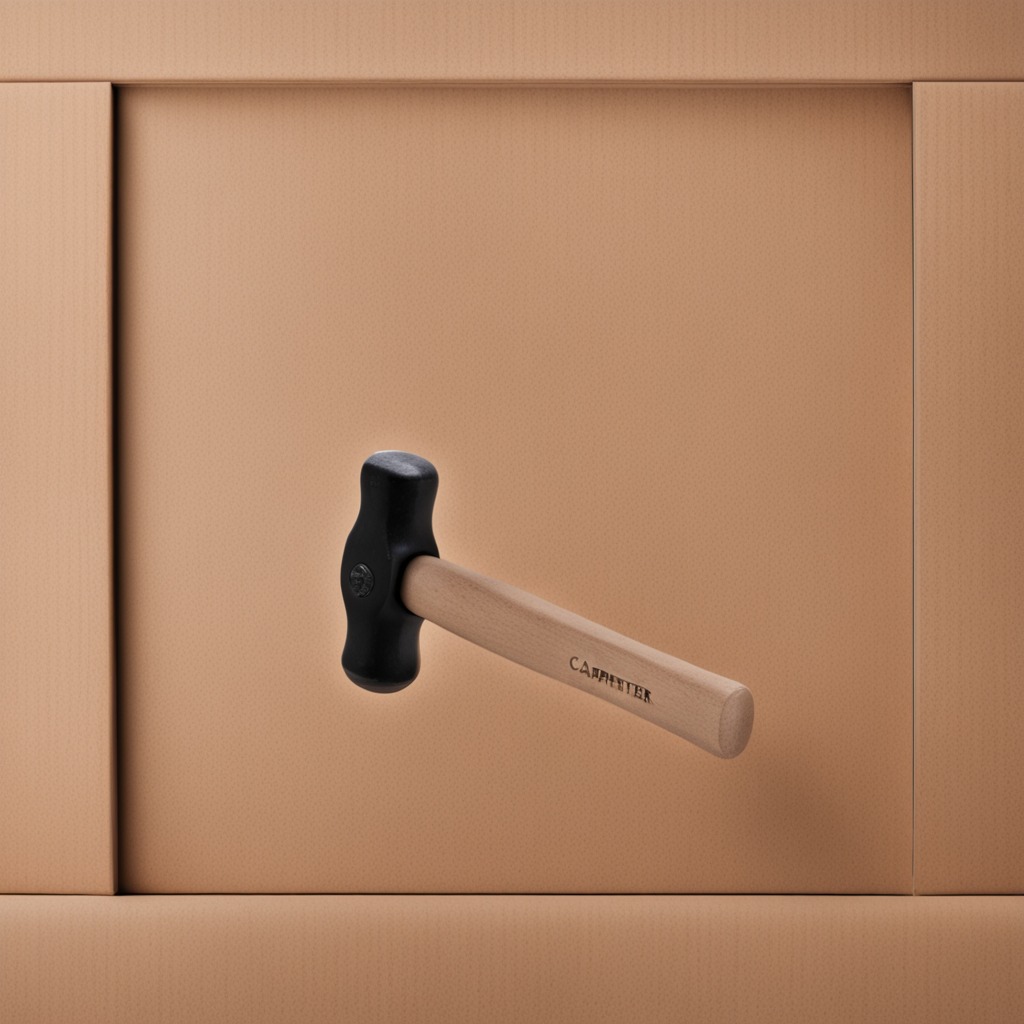
A hammer lies on the cardboard box surface.